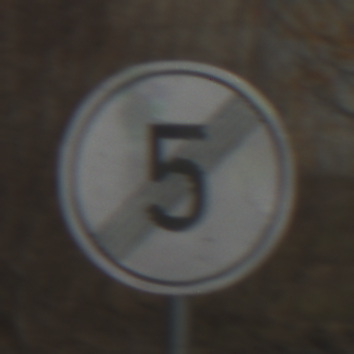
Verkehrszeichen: EndeGeschwindigkeit5
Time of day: MorningAfternoon
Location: Outdoor (Suburban)
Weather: PartlyCloudy
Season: NotSpecified
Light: Natural